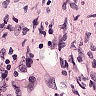
Metastatic tissue present: no